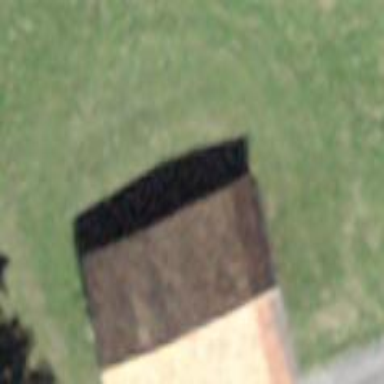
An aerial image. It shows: Shed.